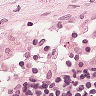
Metastatic tissue present: no